Question:
Ok, don't shoot me for the following db structure. I inherited this, I did not create it. What I'm trying to do though is to simplify my life. I'm currently using EF 4.1 Code First and I know how to do many-to-many mappings through tables with the fluent api, but I'm completely lost as to how to handle this structure. Bascially I'd like to be able to map from the IDB_interface table to the IDB_AddressIPv4 table by using a single navigation property? However, I'm guessing this isn't possible? Any constructive thoughts or suggestions would be greatly appreciated. Starting over isn't an option or changing the db structure.
Thanks in advance.
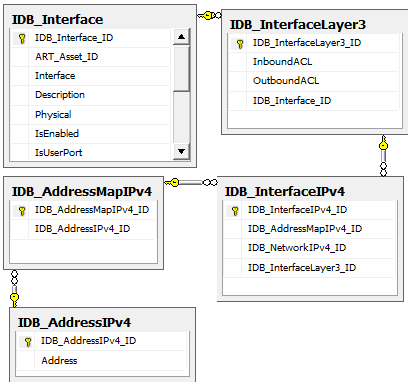
Answer: You must live with the structure you have. EF code first has no tools to help you. It can only simplify many-to-many relation with single junction table without additional data - that is not your case.
This is a case where it would be really handy to add additional layer on top of EF which would simplify your model to desired entities and your persistence logic will transform it to this horror.